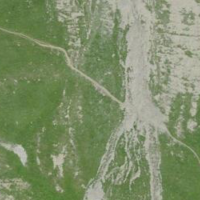
EUNIS habitat code: 31
Species observed at this site:
Bistorta vivipara
Gentiana clusii